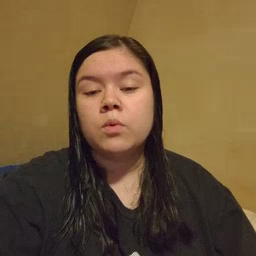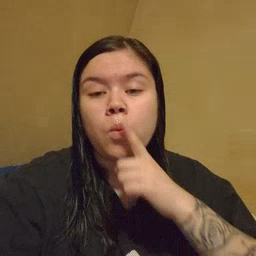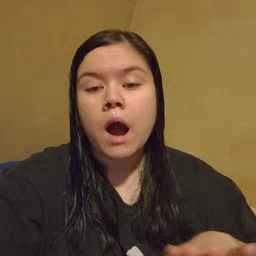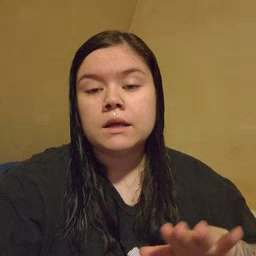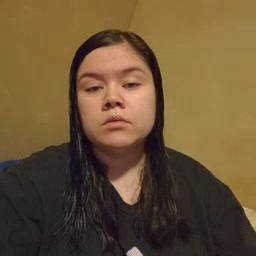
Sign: quiet